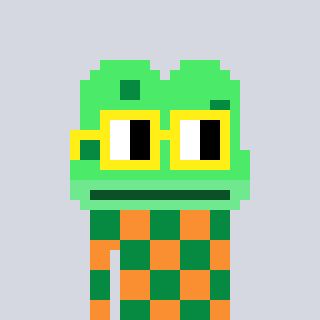
a pixel art character with square yellow glasses, a frog-shaped head and a orange-colored body on a cool background